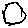
Label: hexagon